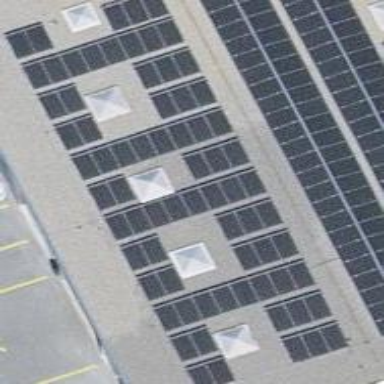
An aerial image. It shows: Solar power generator.